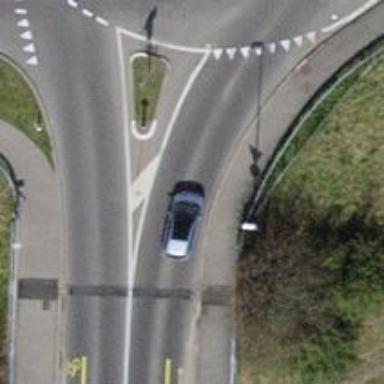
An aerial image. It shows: Secondary road with asphalt surface and designated cycle lane.